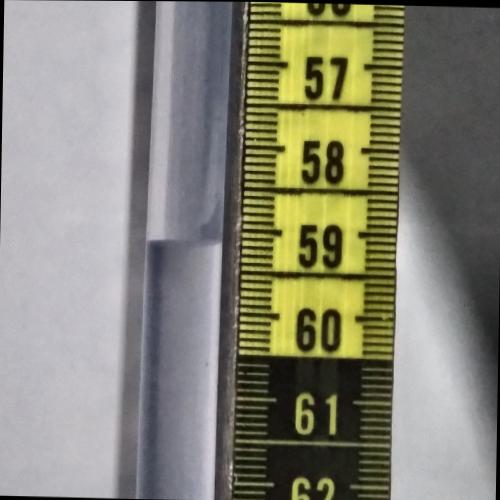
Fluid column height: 59.2 cm